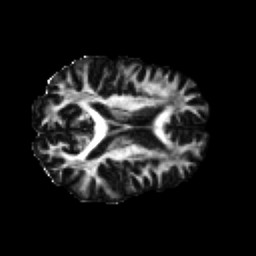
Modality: FA
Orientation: axial
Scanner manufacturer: ge
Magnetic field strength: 3 T
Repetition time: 8.8 s
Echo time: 0.085 s